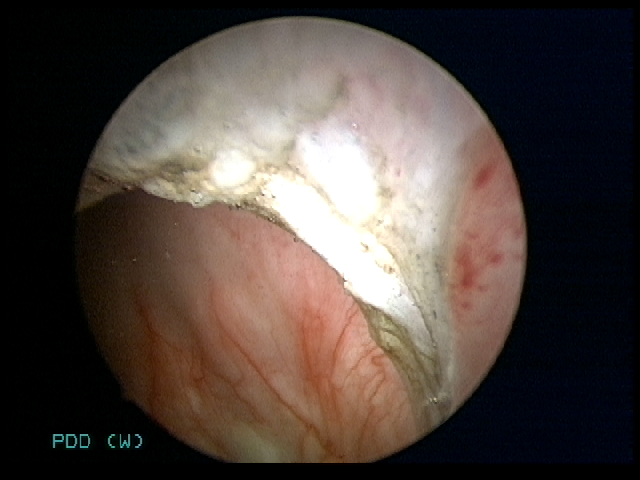
Modality: WLC
Class: Anatomical landmarks
Subclass: ResectionBed
Lesion: L1
Stage: Ta
Morphology: Non-papillary
Bladder cancer association: No